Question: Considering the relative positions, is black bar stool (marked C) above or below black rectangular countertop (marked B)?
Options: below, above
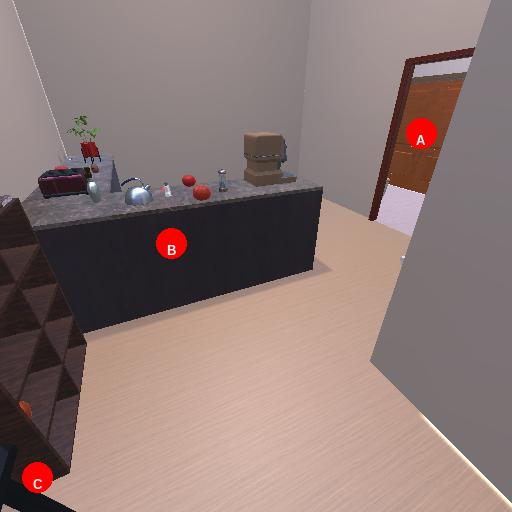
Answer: below